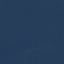
Label: SeaLake